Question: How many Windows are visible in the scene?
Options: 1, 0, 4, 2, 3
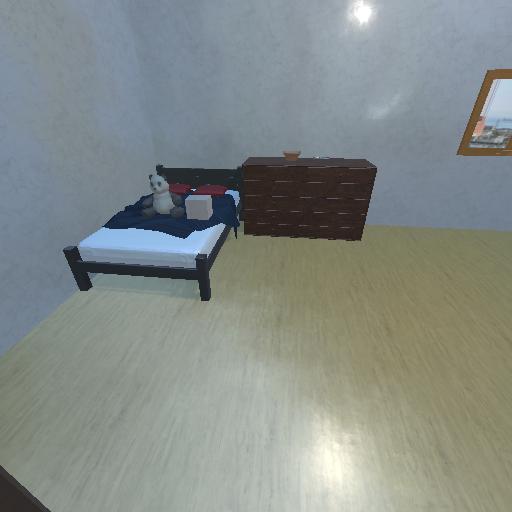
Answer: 1